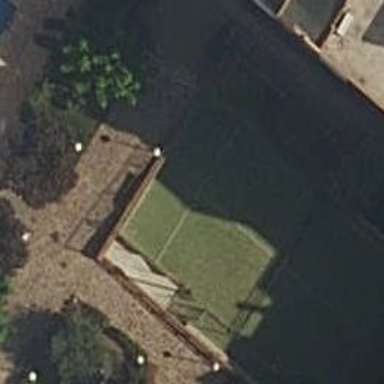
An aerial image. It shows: Tennis court in leisure pitch.